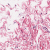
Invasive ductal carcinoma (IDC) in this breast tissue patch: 0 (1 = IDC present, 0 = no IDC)